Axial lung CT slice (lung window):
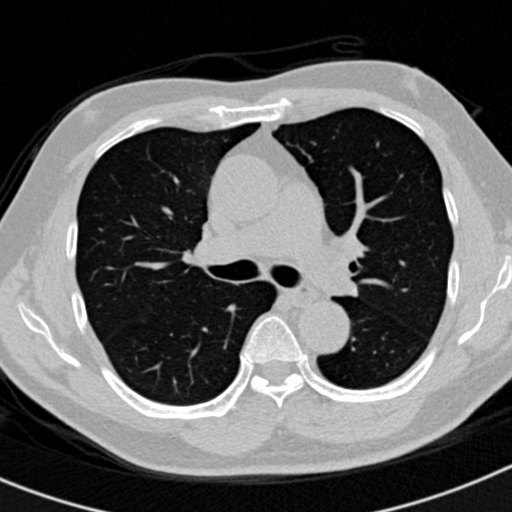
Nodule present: no